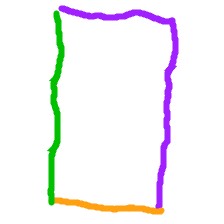
Shape: rectangle